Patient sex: F
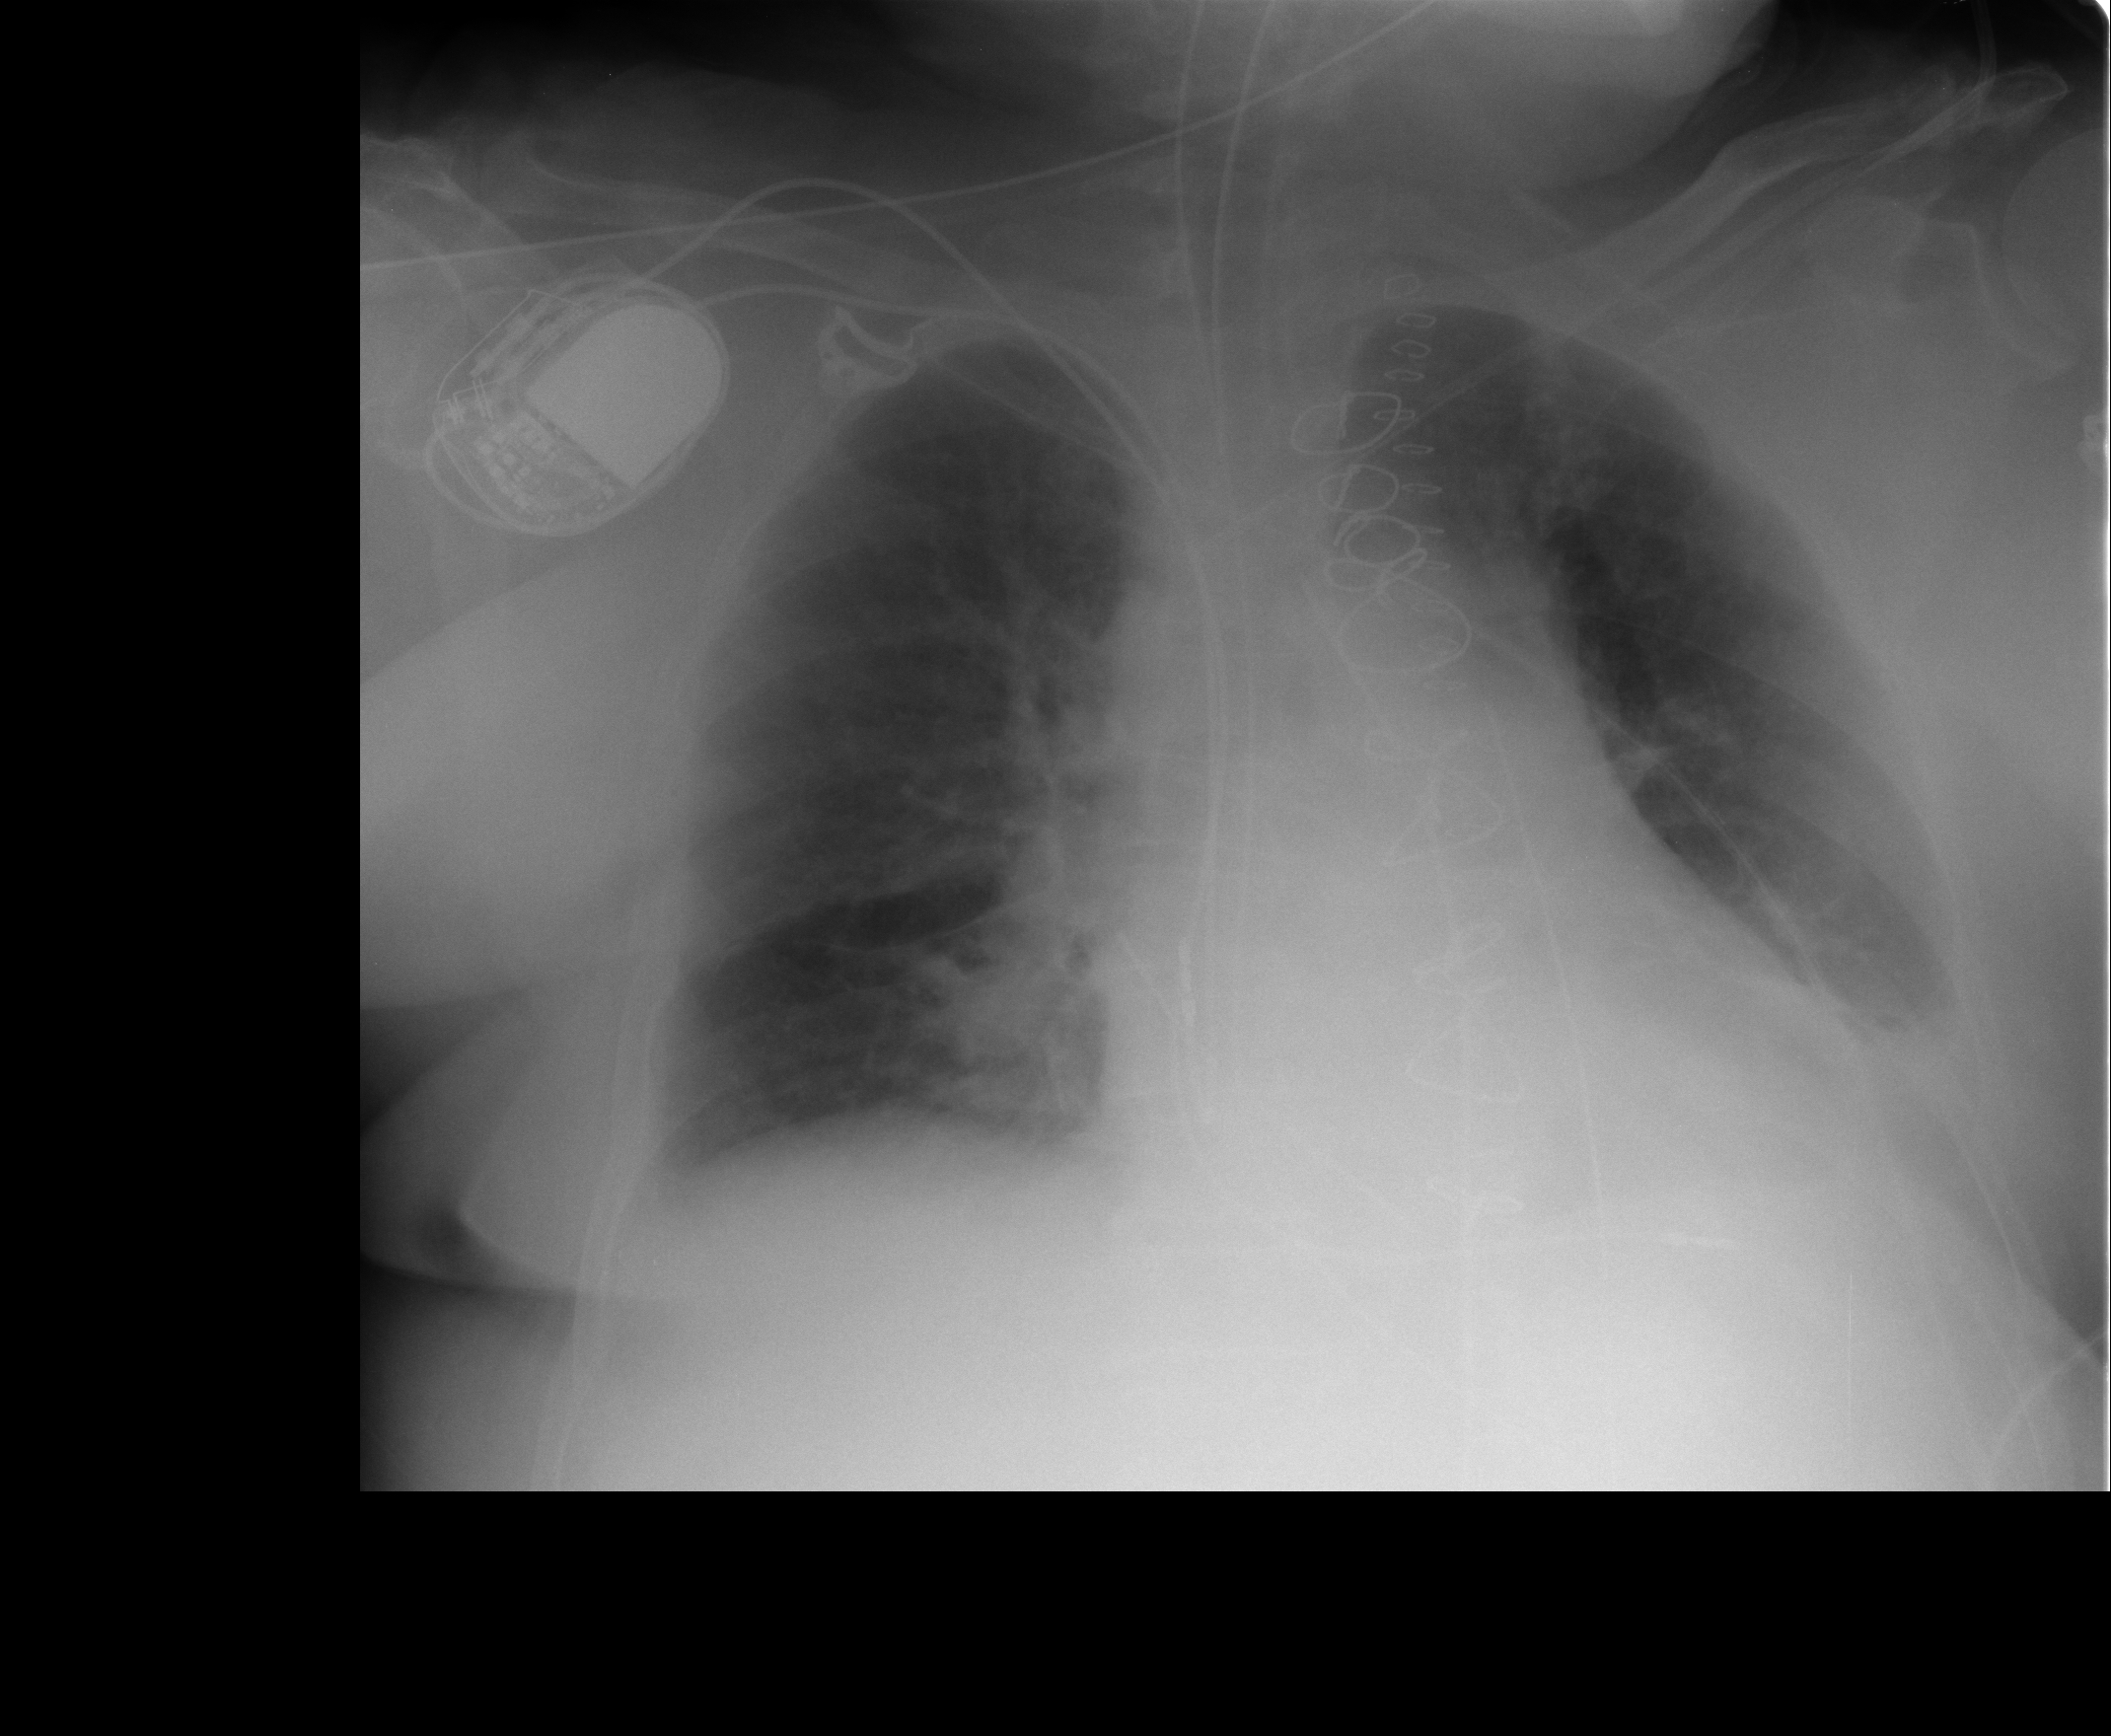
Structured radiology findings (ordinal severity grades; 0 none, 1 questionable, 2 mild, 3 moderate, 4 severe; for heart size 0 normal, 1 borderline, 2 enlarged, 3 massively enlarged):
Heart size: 2
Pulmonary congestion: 2
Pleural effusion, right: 1
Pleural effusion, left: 2
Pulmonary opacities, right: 1
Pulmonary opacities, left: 0
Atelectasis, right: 1
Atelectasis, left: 2